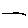
Label: line